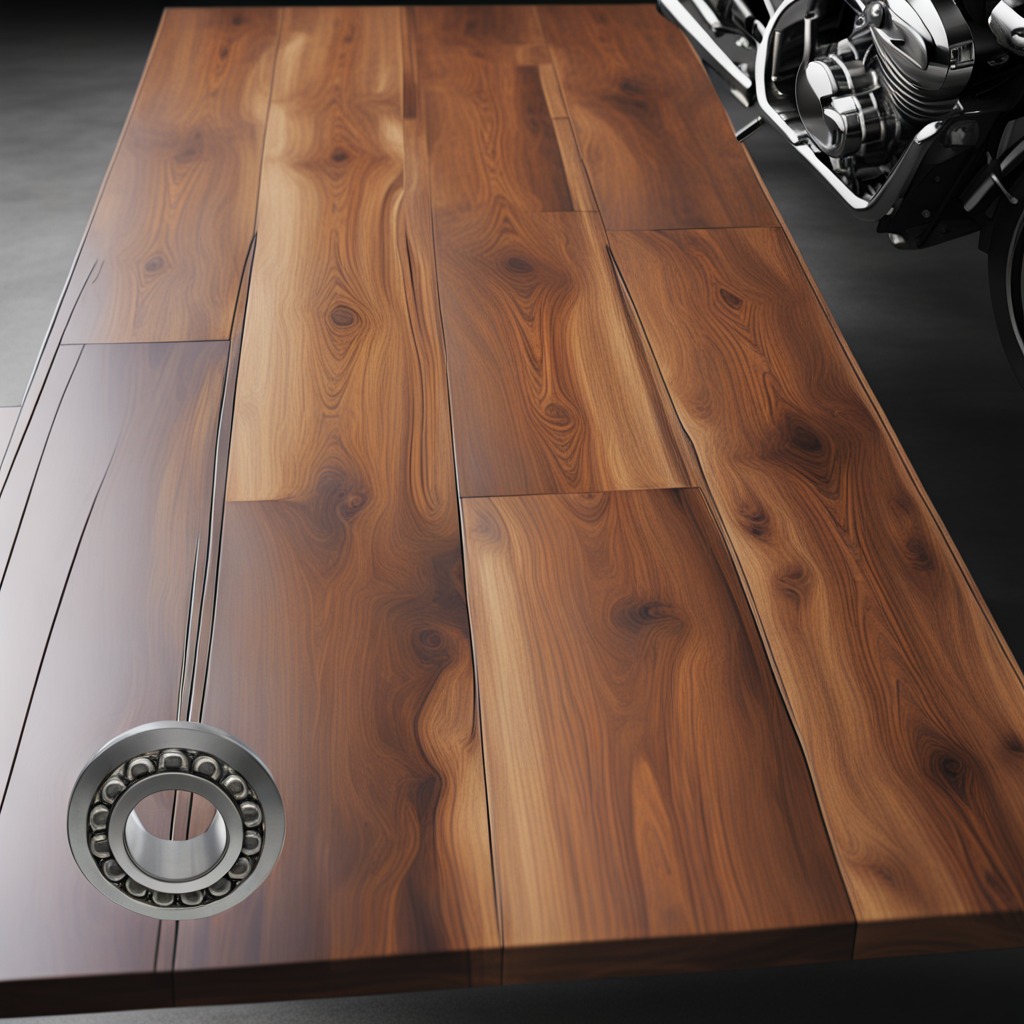
A metal ball bearing is lying on the wooden table.